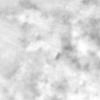
Label: no_change